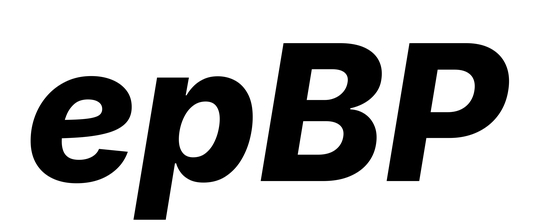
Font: Inter-Italic_ExtraBold_Italic